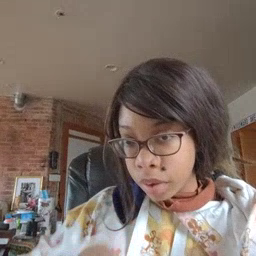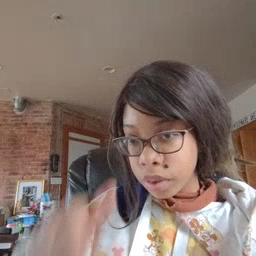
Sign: elephant